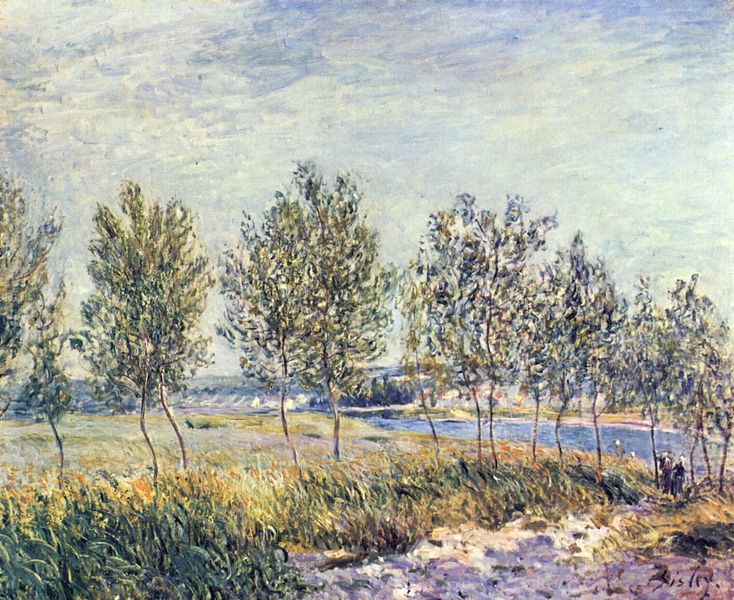
Titel: Wiese in By
Künstler: Alfred Sisley
Standort: Baltimore (Maryland)
Institution: Baltimore Museum of Art
Schlagwörter: baum, blau, blätter, gemälde, himmel, laub, mann, schatten, wasser, weiß, wolken, baumstämme, bäume, fluss, gelb, grün, impressionismus, landschaft, menschen, ocker, sand, see, teich, ufer, äste, bewegung, blumen, braun, frankreich, frau, grau, hell, licht, männer, renoir, schwarz, vordergrund, gras, rasen, weg, wiese, leute, malerei, jung, steine, signatur, öl, bach, birken, ebene, erde, feld, felder, flusslauf, gräser, horizont, hügel, natur, pappeln, schilf, stamm, weide, weite, wind, zweige, busch, gewässer, sonne, sträucher, wiesen, boden, gold, paar, blatt, pflanzen, england, rosa, bewegt, deutschland, aussicht, sommer, strand, biegung, acker, düne, allee, farbe, gelände, lila, tag, violett, spazieren, sigantur, van gogh, figuren, strom, ölgemälde, luft, stämme, wetter, impressionistisch, monet, stimmung, feinmalerei, dünn, frühling, pärchen, gogh, weiden, spaziergang, wandern, lichtung, schraffur, sonnig, böau, landschaftsbild, wanderer, sisley, atmosphäre, freilichtmalerei, plein air, alfred sisley, biegen, vincent, pointillismus, impressionist, blaue, erlen, landschaftsgemälde, wassr, bllau, uder, eschen, flussaue, impressionosmus, impressioonismus, bbirken, herbstzeitlose, krokosse, bisley